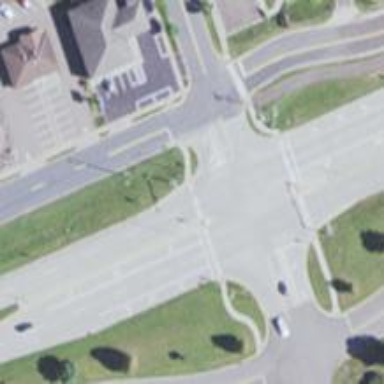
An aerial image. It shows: Traffic island located on footway.